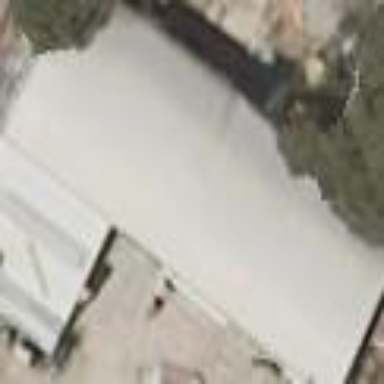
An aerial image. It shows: Shed.